Question: I am newbie and i learned alot of things from StackOverflow. I recently started using threading in my windows application. As far as i heard multi-threading makes things easy, like doing alot of event at the same time.
I have Stored procedures in SQL and I call then in few methods.
here is my code
'''
private void EditCustomer_Load(object sender, EventArgs e)
{
screenszize_Location();
Thread BackgroundThread = new Thread
(
new ThreadStart(() =>
{
GridCustomerList.BeginInvoke(
new Action(() =>
{
LoadGrid();
}
));
}
));
BackgroundThread.Start();
Thread BackgroundThread1 = new Thread
(
new ThreadStart(() =>
{
ComboBxVechicleNumber.BeginInvoke(
new Action(() =>
{
LoadVnum();
}
));
}
));
BackgroundThread1.Start();
Thread BackgroundThread2 = new Thread
(
new ThreadStart(() =>
{
ComboBxBikeMake.BeginInvoke(
new Action(() =>
{
loadBikeMake();
}
));
}
));
BackgroundThread2.Start();
}
'''
What this does is,
* Screen Layout
* Loads a 3 column Grid wit some 2000 rows
* Loads Vehicle numbers from SQL table into a Combobox.
* Loads Bike Names from SQL table into a Combobox.
My Computer is fast has best performance, but still The Form which i load freezes and becomes WHITE for couple of seconds and then a loads.

Am I doing the whole threading thing wrong ?
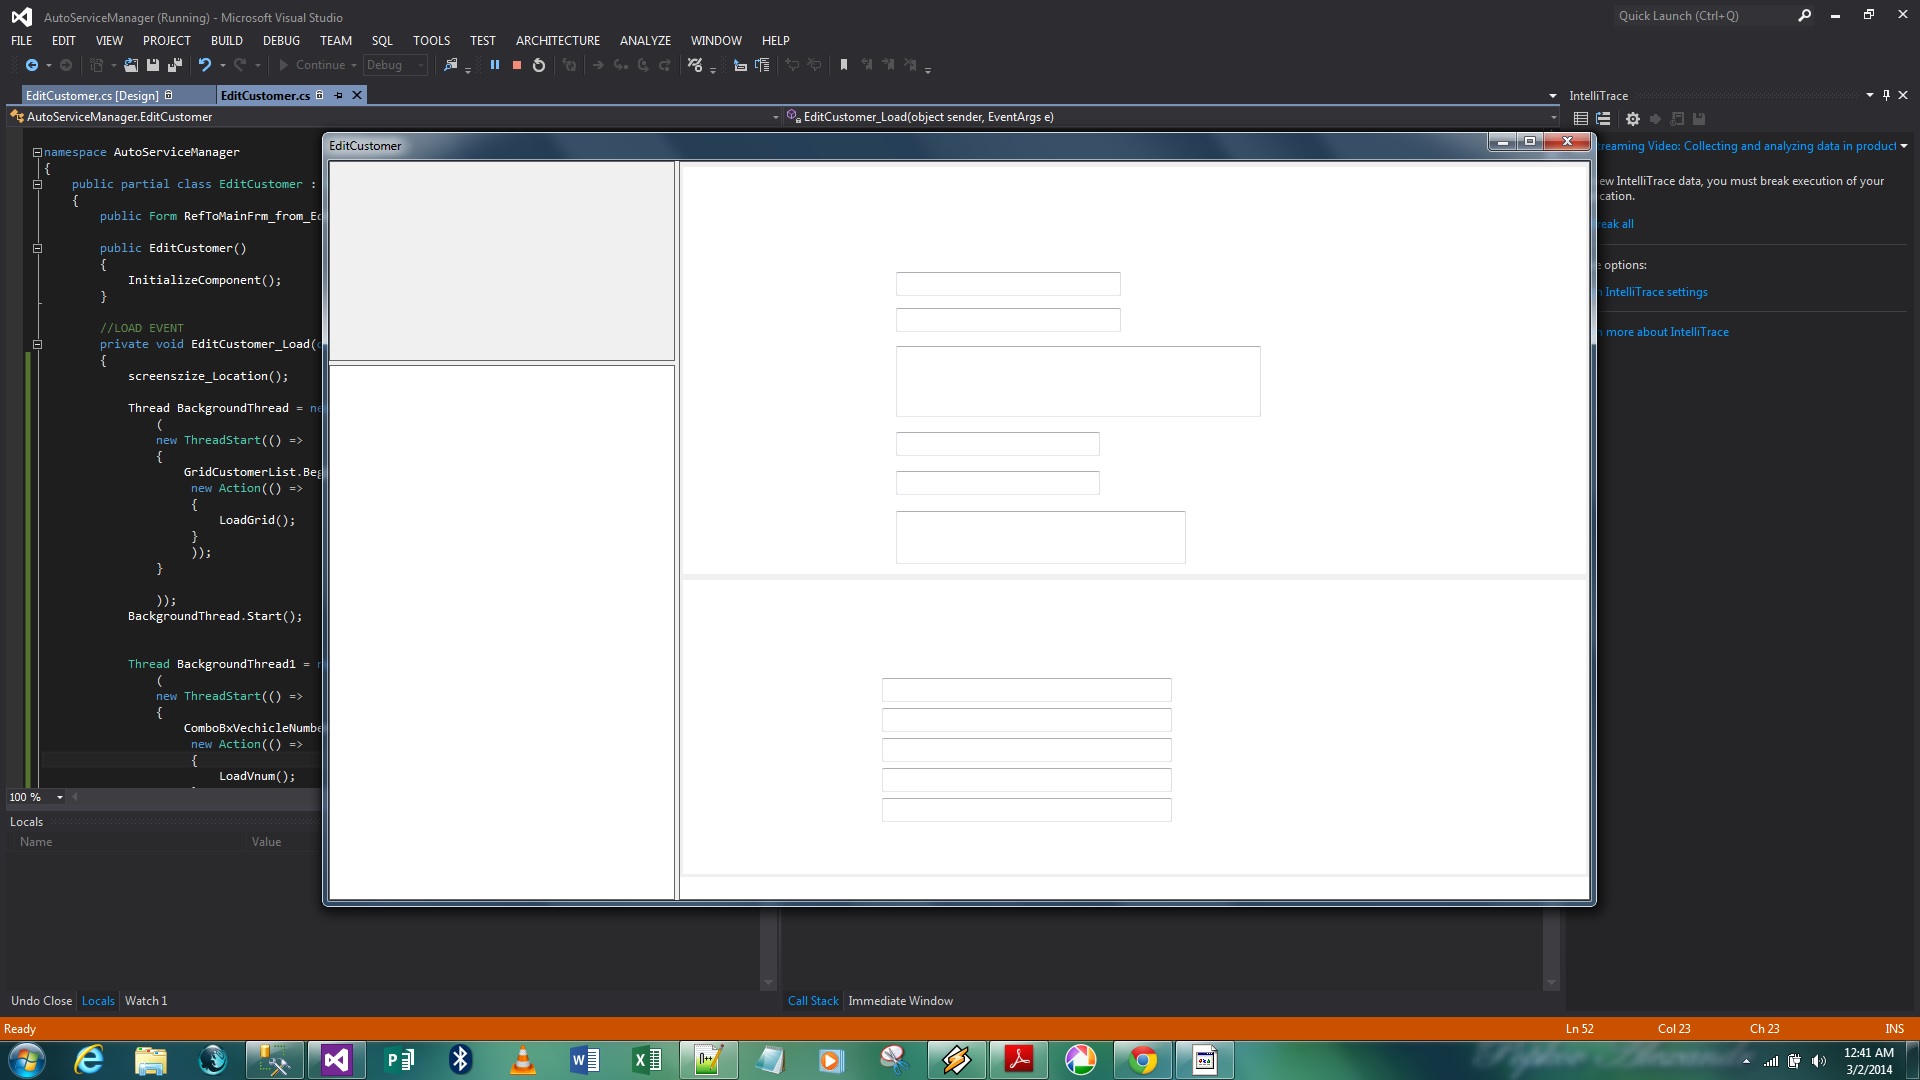
Answer: You don't show your LoadGrid method definition, but I guess it fetches data from the DB, and then sets the DataSource on a DataGridView or BindingSource.
You should split those 2 steps such that only the setting of the DataSource is done on the UI thread, and the fetching of the data still happens in the BackgroundThread.
Something like this:
'''
Thread BackgroundThread = new Thread
(
new ThreadStart(() =>
{
//Fetch data here
GridCustomerList.BeginInvoke(
new Action(() =>
{
//Set DataSource here
}
));
}
));
'''
Cheers